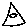
Label: triangle